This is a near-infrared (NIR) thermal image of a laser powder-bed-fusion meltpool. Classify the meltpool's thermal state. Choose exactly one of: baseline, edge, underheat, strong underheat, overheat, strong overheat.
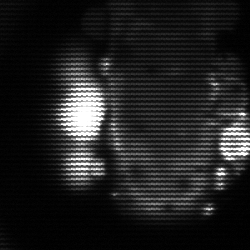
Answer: strong underheat